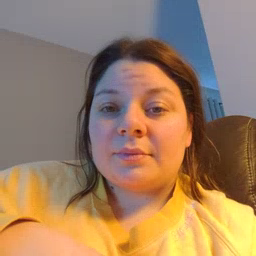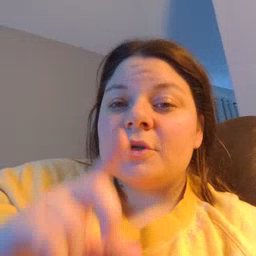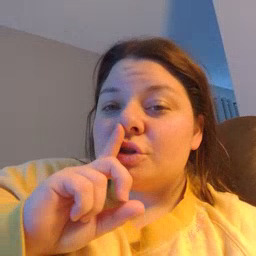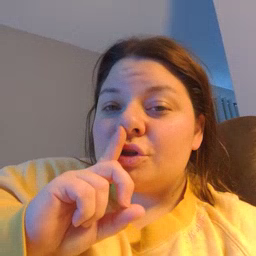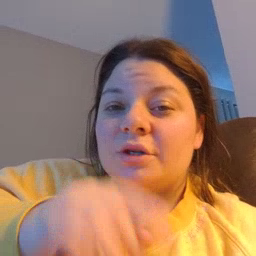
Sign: shhh